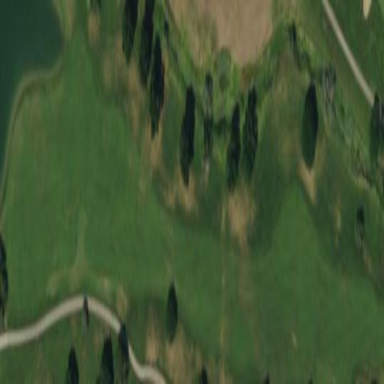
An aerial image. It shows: Golf fairway surrounded by grass.